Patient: sex M, age 74
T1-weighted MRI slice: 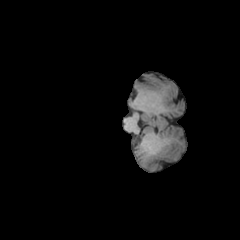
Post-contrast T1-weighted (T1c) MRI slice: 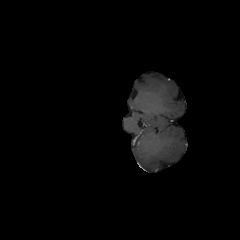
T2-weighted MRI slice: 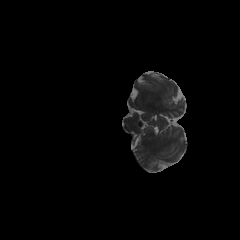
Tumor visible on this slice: no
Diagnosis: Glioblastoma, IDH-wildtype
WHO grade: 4